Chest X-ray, PA view. Patient: 60 years old, sex F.
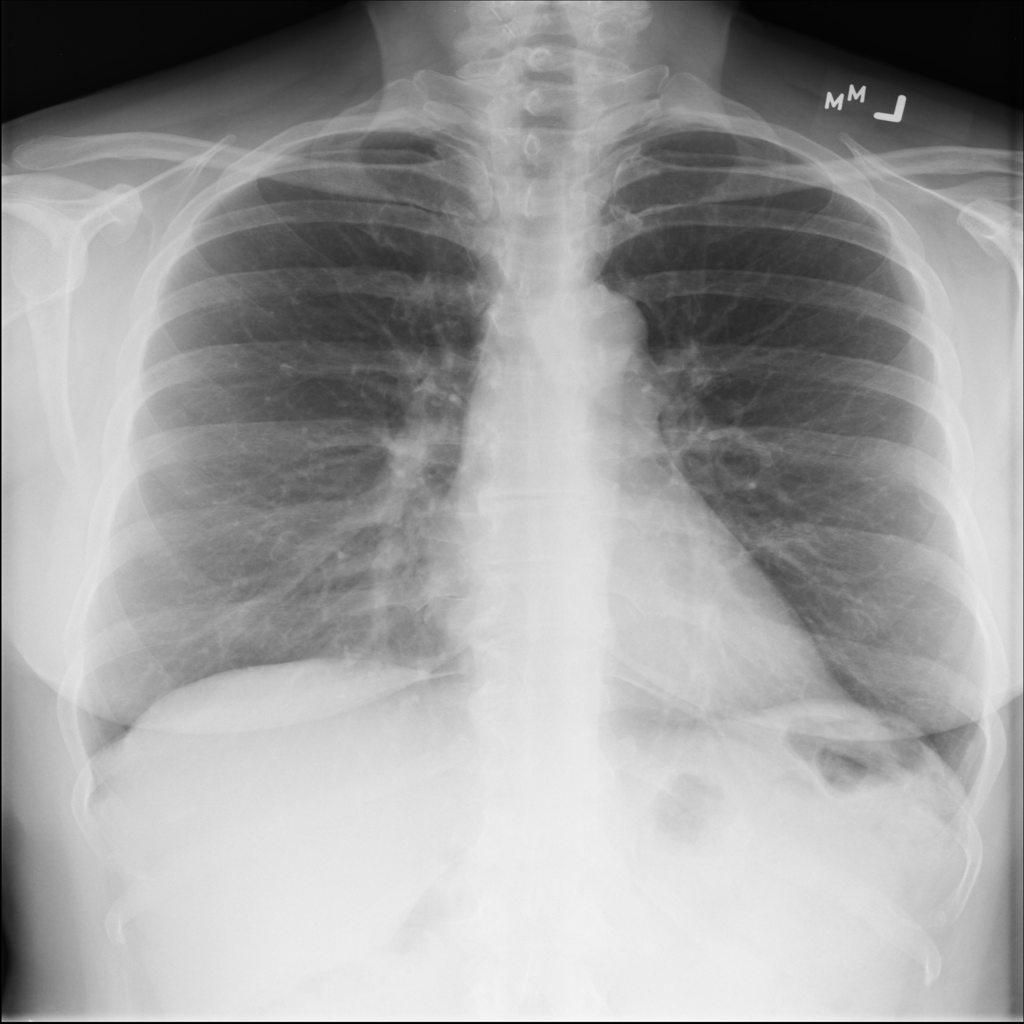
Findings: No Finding